Question: Although this seems like simple CSS, I can't seem to shorten the height of the 'li's highlighted here:

I've tried adding in a 'line-height', 'height', making sure the paddings and margins are 0...yet no dice. What is creating the space above and below the text? It's not the 'a' tag within the 'li'. Can someone help me figure this out?
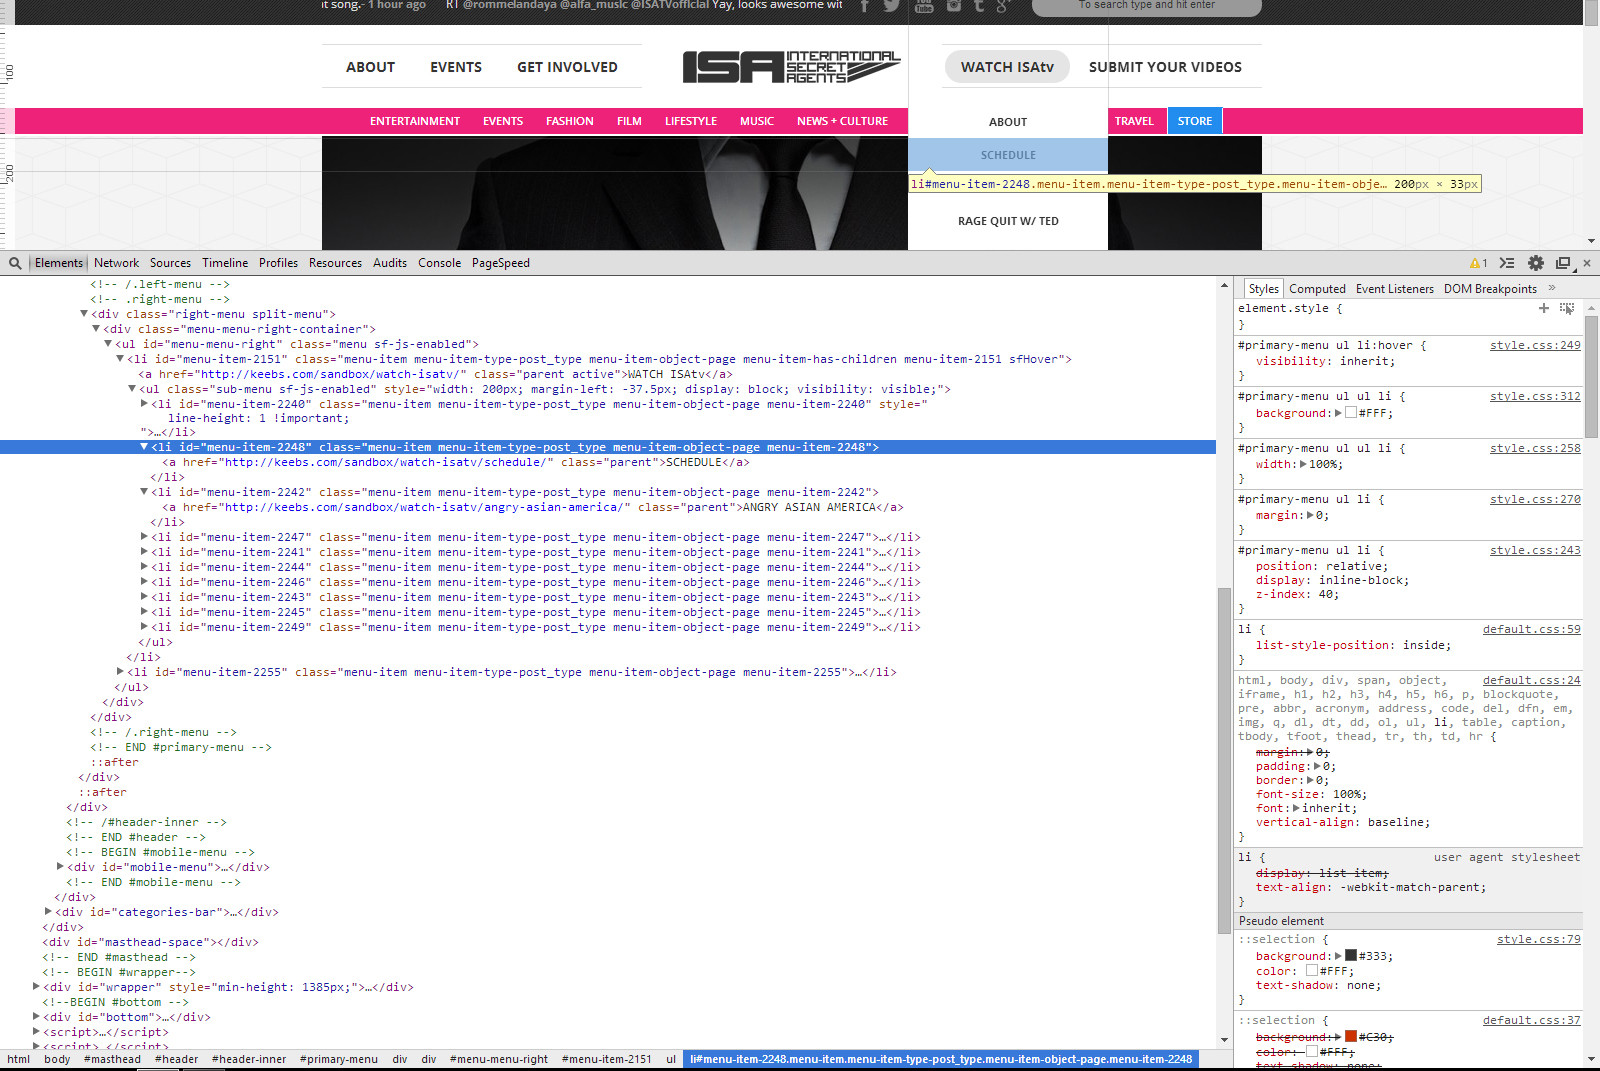
Answer: There are two 'line-height' settings in your CSS that you need to take care of:
1) style.css (line 251)
'''
#primary-menu ul{
line-height: 33px;
}
'''
2) style.css (line 204)
'''
#primary-menu ul a{
font: bold 12px/33px 'Merriweather', serif;
}
'''